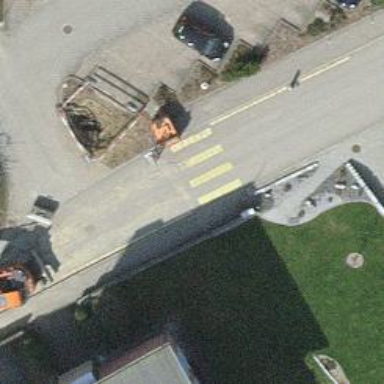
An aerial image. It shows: Uncontrolled zebra crossing on the road.